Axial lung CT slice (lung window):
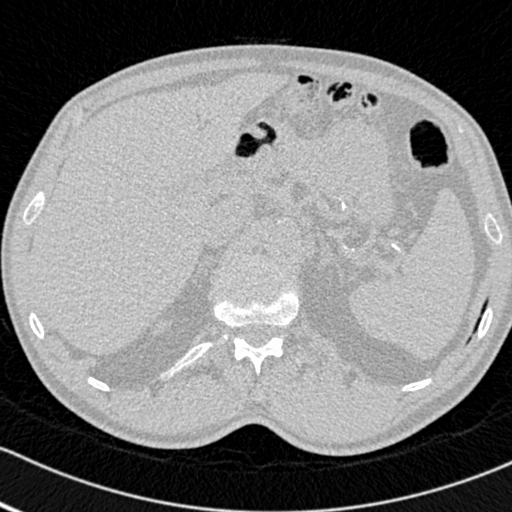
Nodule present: no